Interaction volume radius: 5 \u00c5
Interaction volume height: 10 \u00c5
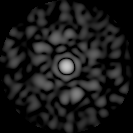
Disorder parameter: 0.7704